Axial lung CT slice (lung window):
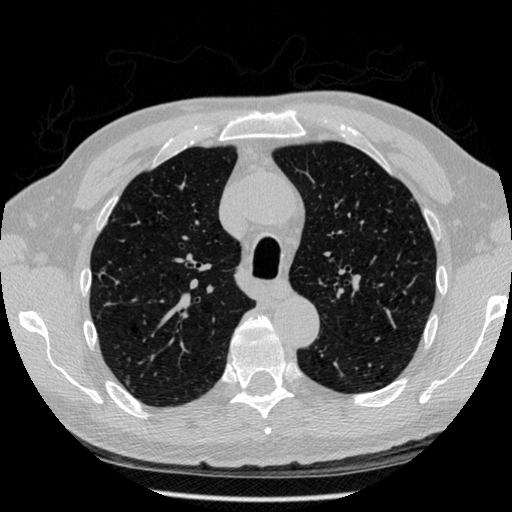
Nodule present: no